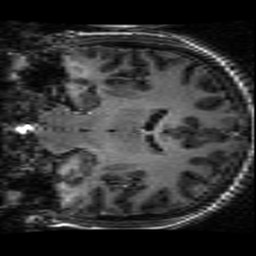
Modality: T1w
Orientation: coronal
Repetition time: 0.008948 s
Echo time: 0.001784 s